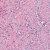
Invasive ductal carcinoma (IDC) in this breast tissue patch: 0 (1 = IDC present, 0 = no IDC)